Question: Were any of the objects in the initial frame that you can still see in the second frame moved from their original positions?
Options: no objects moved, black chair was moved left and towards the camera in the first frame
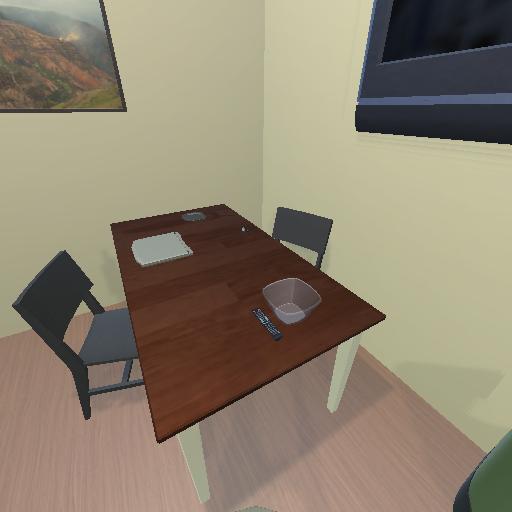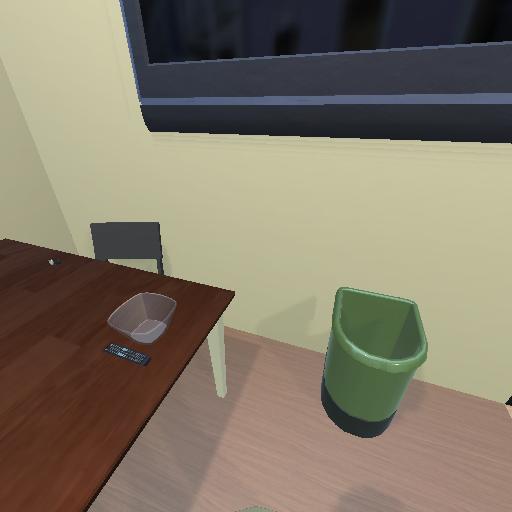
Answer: no objects moved